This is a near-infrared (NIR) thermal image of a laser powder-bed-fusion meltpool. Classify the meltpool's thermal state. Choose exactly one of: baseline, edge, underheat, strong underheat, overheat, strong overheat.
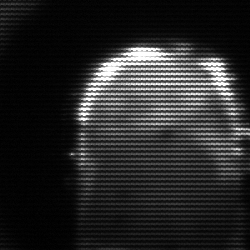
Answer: baseline